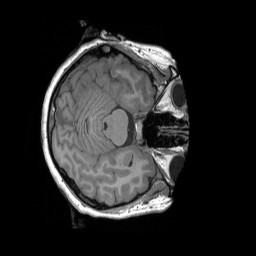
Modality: T1w
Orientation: axial
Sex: female
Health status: ill
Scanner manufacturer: siemens
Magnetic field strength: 3 T
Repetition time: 1.66 s
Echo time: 0.00254 s